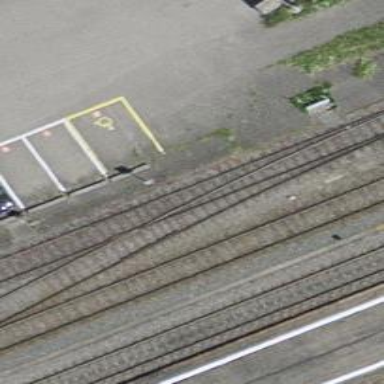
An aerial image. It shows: Railway yard with single rail track. The electrified track has contact line for power supply.